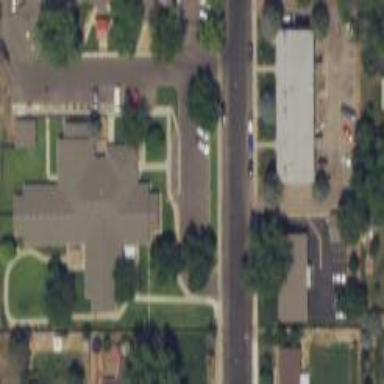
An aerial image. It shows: Nursing home.